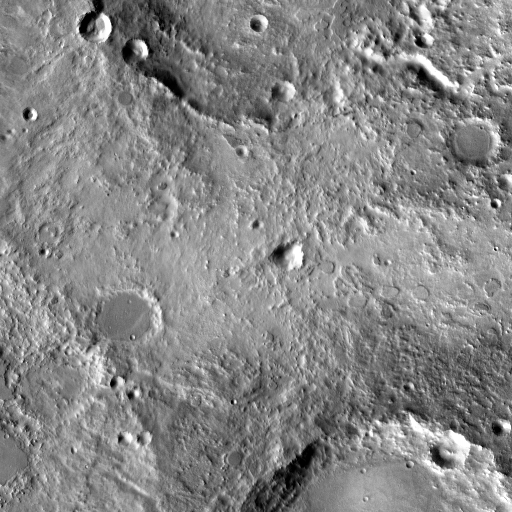
Crater classes present: Background, Other, Buried, Secondary